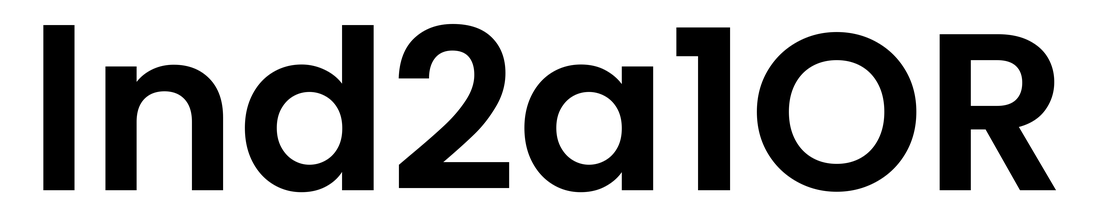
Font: Poppins-SemiBold